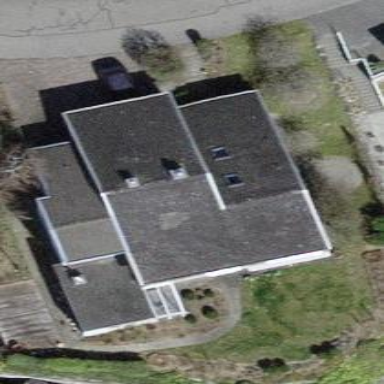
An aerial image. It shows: Residential building.